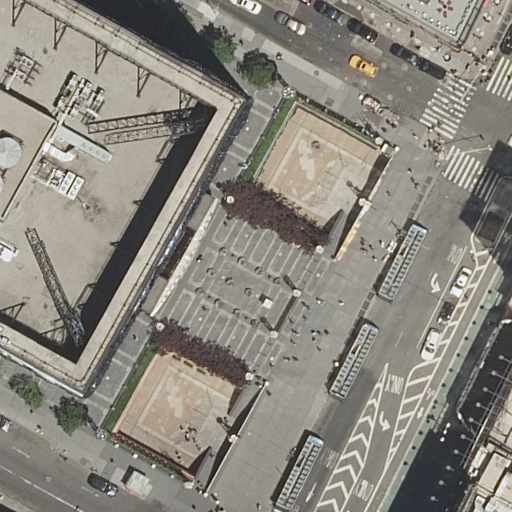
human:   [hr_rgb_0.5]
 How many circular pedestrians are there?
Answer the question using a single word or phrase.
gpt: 0

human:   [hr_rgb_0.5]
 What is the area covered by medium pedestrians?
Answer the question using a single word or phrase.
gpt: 0m2

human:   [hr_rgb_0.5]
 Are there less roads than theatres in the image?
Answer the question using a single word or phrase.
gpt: no

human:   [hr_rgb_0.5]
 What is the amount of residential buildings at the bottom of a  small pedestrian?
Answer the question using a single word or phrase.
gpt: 0

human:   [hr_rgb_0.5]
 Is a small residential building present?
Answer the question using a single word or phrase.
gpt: no

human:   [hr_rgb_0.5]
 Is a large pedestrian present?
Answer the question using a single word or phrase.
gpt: yes

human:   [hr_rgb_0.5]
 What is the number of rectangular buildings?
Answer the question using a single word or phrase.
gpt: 3

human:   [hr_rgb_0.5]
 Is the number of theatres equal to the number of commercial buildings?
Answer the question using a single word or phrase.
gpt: yes

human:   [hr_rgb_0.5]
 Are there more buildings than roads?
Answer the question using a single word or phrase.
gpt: no

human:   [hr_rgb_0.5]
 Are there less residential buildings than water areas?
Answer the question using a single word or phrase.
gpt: no

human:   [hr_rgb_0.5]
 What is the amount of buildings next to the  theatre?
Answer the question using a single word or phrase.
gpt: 4

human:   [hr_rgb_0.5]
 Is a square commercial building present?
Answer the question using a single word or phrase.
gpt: no

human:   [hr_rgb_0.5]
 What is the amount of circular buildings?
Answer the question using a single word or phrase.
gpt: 0

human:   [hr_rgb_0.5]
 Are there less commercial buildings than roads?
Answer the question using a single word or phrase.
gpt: yes

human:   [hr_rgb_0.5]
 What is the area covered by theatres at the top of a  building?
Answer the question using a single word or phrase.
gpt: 633m2

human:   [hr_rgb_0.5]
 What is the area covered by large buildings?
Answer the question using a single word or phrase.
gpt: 7707m2

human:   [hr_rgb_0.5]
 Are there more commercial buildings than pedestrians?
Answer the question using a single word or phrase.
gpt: no

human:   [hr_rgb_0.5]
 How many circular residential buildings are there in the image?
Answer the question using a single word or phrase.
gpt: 0

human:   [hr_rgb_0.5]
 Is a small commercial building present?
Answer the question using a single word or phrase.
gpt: no

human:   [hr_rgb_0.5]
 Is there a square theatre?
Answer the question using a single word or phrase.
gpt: no

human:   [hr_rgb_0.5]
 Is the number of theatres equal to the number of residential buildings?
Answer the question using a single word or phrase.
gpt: no

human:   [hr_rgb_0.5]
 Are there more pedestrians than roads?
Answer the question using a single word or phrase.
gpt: no

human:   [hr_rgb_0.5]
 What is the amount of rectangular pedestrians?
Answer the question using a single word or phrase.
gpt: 0

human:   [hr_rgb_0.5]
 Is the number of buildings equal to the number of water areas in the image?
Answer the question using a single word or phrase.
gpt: no

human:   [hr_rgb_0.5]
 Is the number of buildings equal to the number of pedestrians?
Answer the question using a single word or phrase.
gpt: no

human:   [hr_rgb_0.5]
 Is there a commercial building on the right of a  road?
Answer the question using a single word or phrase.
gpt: no

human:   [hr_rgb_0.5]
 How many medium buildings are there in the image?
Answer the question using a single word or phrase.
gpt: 0

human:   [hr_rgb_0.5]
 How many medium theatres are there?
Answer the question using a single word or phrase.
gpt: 0

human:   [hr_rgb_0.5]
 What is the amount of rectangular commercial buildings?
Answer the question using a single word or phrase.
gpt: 1

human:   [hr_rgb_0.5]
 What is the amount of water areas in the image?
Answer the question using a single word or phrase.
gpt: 0

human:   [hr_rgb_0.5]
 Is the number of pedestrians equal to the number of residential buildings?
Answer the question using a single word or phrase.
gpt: no

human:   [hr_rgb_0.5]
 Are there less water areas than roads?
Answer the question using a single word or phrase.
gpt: yes

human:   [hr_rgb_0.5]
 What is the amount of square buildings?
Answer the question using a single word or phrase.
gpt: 0

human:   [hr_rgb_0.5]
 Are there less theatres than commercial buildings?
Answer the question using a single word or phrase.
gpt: no

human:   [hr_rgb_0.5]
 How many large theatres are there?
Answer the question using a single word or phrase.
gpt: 1

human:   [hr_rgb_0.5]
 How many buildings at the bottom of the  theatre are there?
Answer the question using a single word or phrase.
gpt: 0